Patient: sex M, age 25
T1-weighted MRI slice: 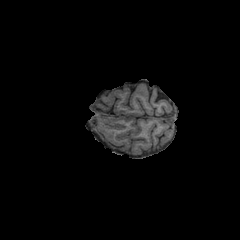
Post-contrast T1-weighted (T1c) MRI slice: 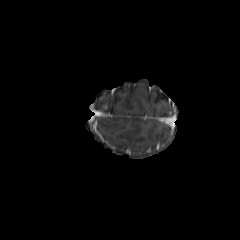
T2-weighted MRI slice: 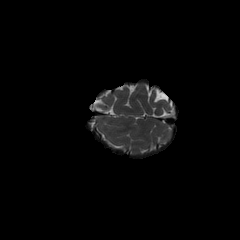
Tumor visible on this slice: no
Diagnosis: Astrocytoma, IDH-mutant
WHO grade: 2